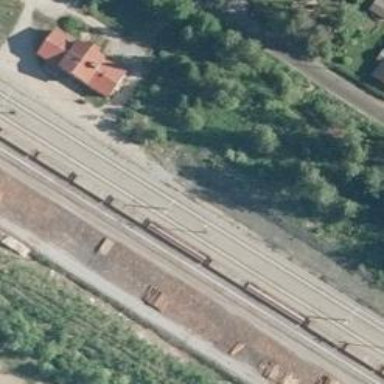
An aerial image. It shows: Railway with continuous electrified contact lines.